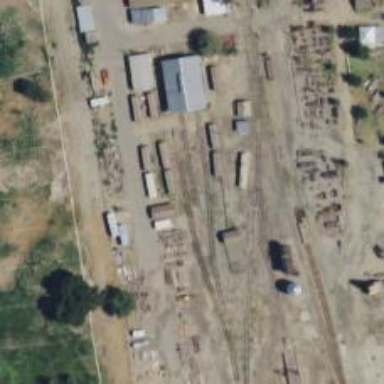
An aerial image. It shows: Preserved railway.